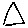
Label: triangle